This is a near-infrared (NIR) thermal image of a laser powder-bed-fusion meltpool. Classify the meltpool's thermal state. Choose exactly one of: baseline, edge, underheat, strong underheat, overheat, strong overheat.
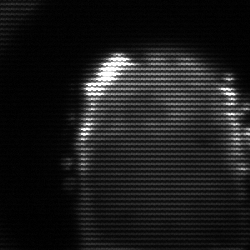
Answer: baseline